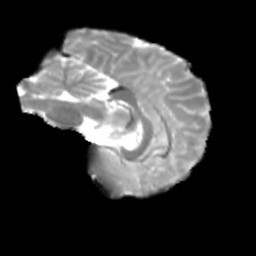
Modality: T2w
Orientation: sagittal
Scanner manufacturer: siemens
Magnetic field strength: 3 T
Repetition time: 4 s
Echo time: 0.0594 s